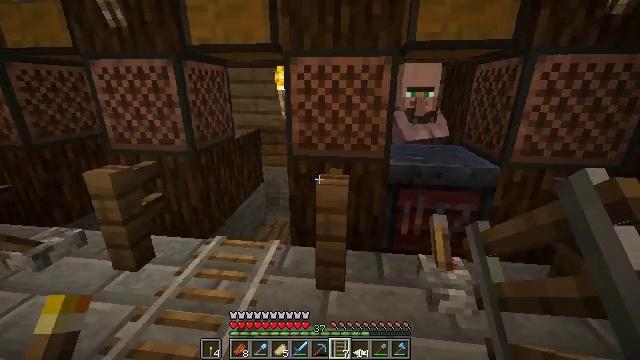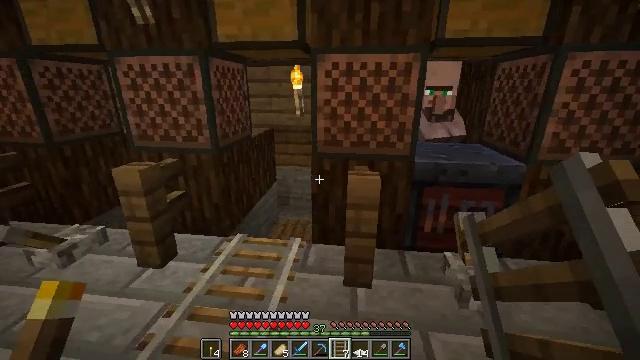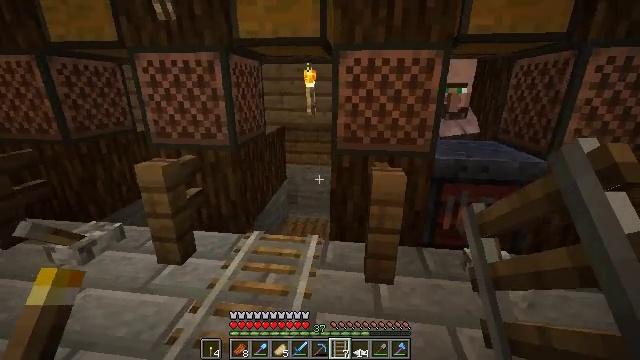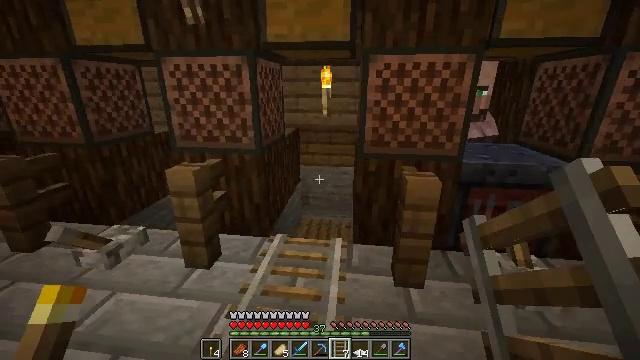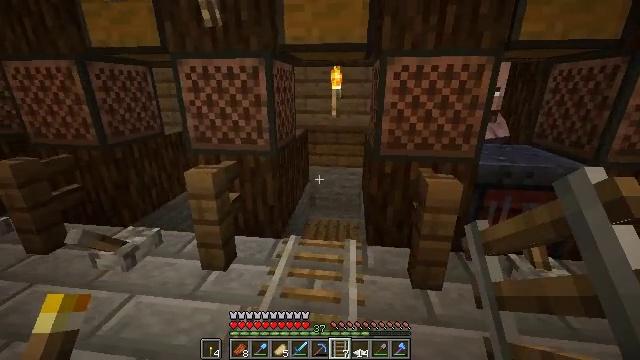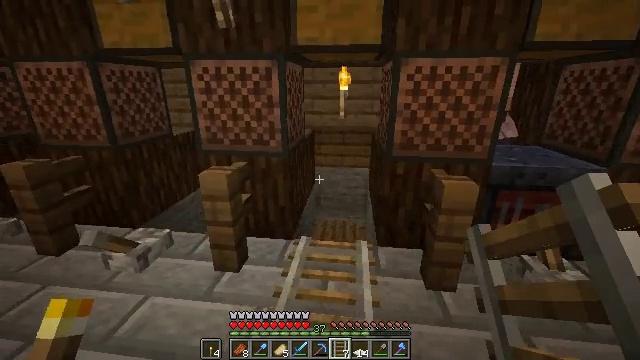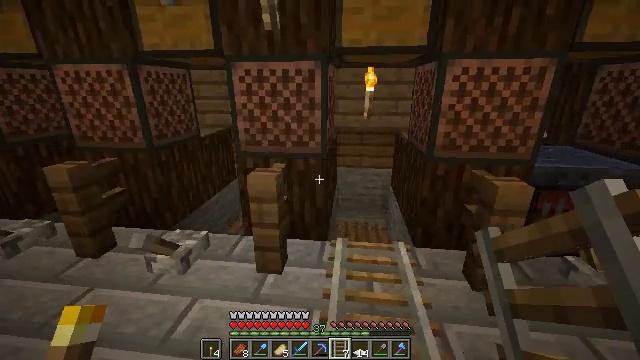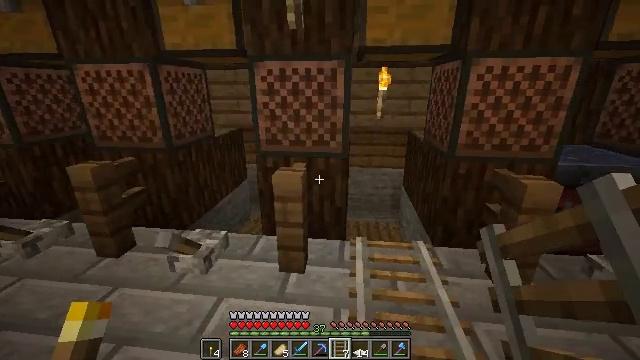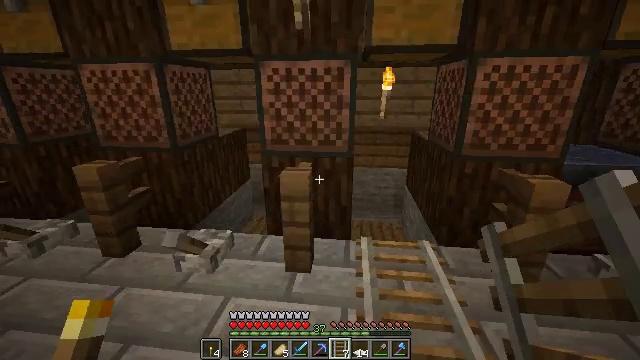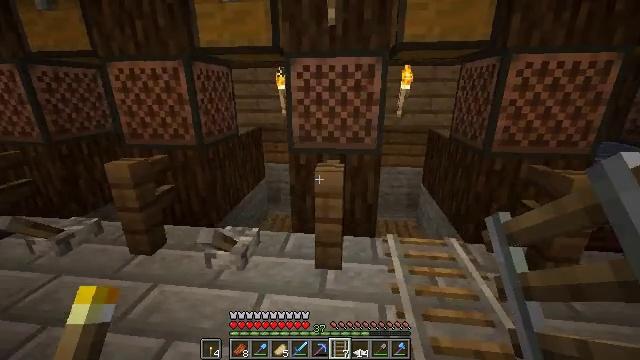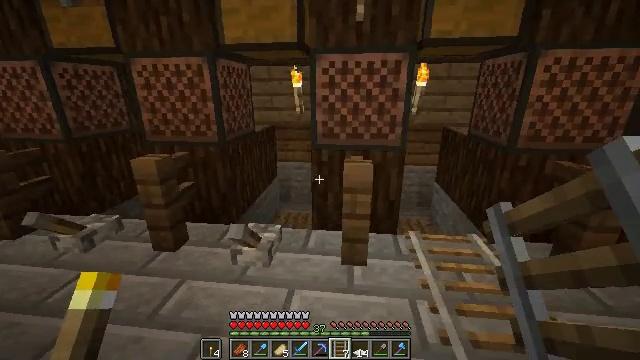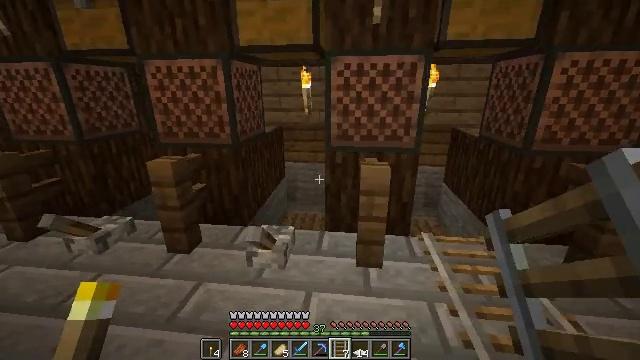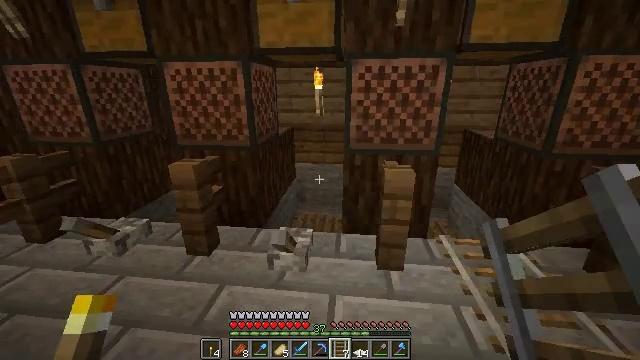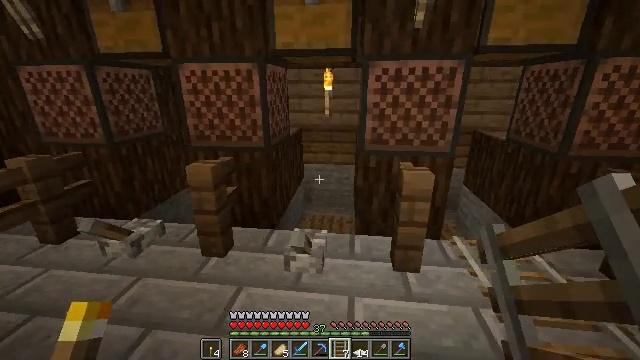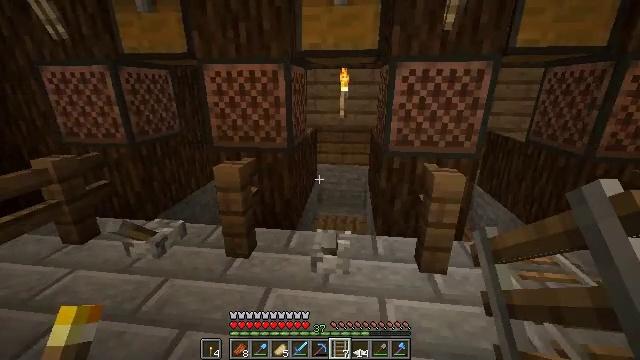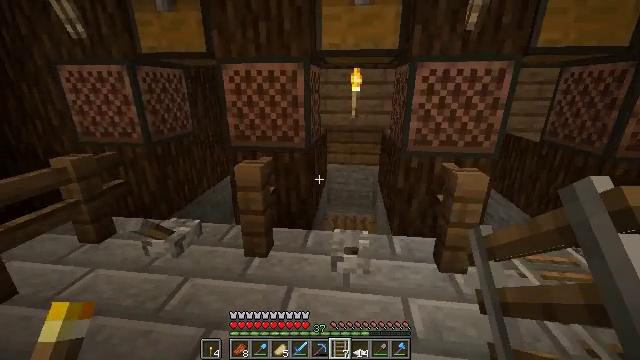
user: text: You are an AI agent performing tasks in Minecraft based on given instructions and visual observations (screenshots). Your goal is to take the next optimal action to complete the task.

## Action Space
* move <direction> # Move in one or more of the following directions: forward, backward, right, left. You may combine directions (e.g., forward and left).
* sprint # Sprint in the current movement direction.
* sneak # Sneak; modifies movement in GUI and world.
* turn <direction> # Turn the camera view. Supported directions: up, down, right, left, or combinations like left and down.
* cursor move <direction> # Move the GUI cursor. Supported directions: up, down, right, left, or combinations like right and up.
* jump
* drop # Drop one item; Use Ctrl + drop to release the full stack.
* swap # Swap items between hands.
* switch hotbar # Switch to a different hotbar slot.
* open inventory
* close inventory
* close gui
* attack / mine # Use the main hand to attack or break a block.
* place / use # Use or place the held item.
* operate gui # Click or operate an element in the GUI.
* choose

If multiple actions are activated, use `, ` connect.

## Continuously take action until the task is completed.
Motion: motion action
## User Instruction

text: Gather the lever into your inventory.
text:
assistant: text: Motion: move left
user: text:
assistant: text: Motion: move left
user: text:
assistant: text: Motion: move left
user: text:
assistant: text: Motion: move left
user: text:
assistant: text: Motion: move left
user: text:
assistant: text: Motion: move left
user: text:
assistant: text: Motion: move left
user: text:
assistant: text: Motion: move left
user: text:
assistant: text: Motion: move left
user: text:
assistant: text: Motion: move left
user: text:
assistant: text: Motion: move left
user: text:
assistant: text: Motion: move left
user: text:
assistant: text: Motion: move left
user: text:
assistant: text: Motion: move left
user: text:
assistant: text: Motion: move left
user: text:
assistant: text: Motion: move left
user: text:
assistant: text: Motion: move left
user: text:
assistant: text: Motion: move left
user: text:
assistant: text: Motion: move left
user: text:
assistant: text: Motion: move left
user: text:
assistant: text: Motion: move left
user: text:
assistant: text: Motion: no_op
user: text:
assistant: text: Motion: no_op
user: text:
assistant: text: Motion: no_op
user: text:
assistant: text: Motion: turn right
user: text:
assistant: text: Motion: turn right and down
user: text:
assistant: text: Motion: turn right
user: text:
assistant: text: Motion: move forward, turn right
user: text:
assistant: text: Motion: move forward
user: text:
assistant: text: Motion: move forward